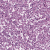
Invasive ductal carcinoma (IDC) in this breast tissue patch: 1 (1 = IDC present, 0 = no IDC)